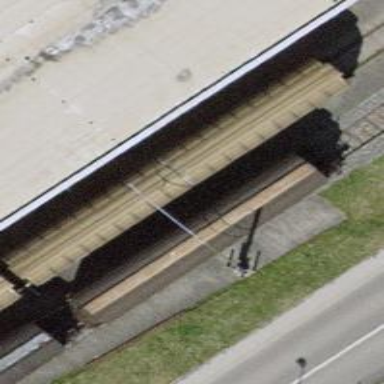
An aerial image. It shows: Railway switch.